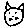
Label: cat